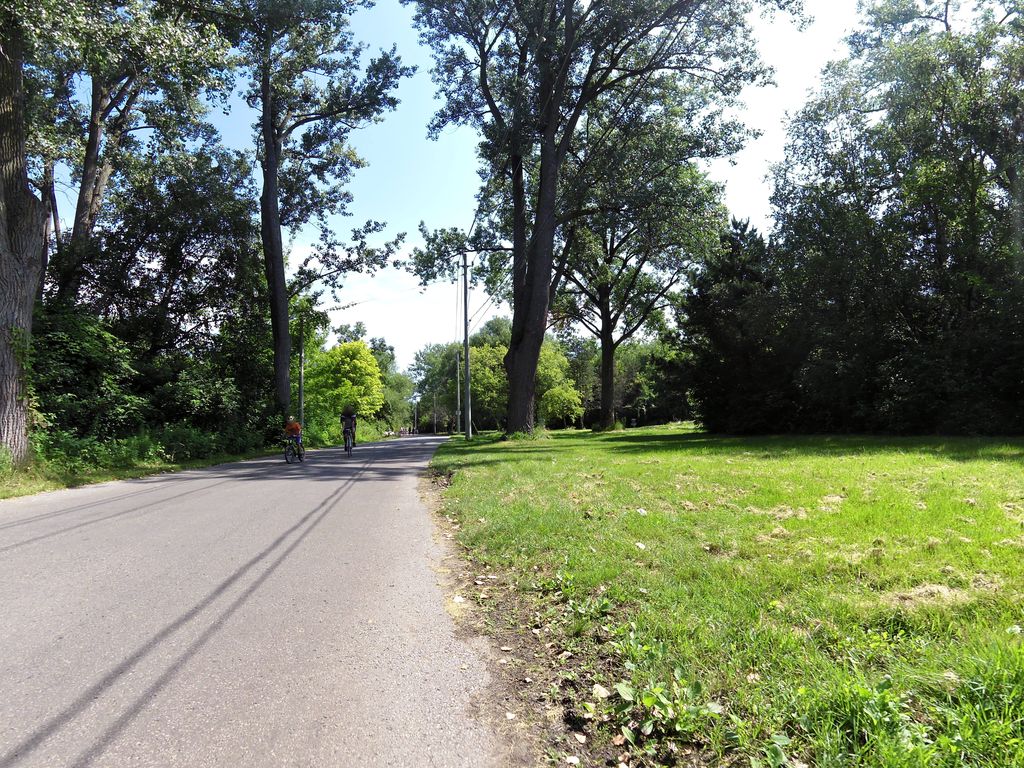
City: toronto